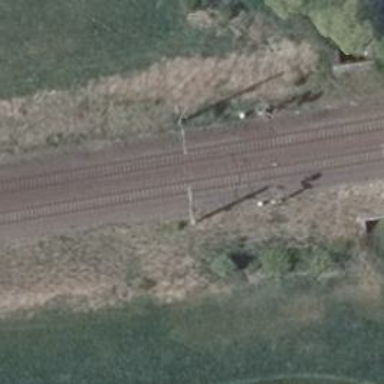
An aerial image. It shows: Railway signal.